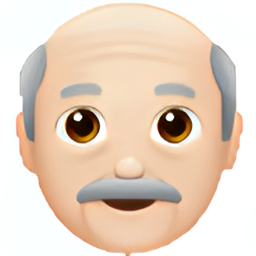
Name: older man
Emoji: 👴🏻
Group: People & Body
Sub-group: person